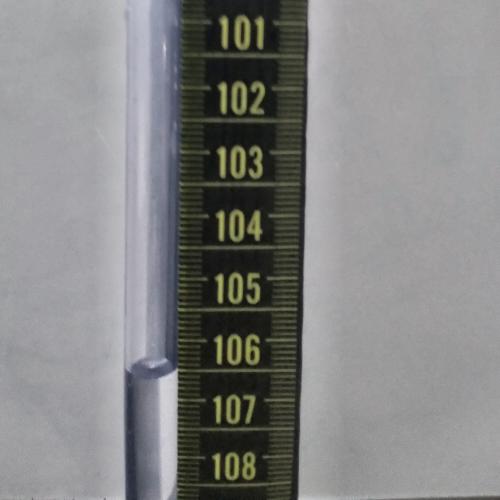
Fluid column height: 106.5 cm